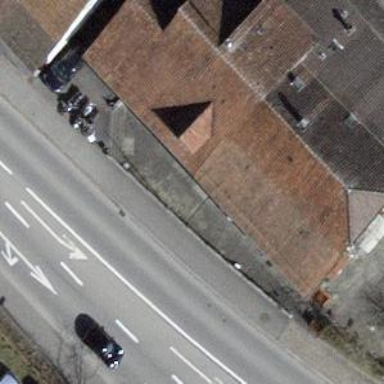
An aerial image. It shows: Restaurant building.